Question: In this Diagram

the 'Enrolls' table (at the top) only has 'Courses' defined as a foreign key while in the 'Supplies' table (at the bottom), every referenced Primary Key of the original tables is defined as foreign key.
Why is this so? Thank you!
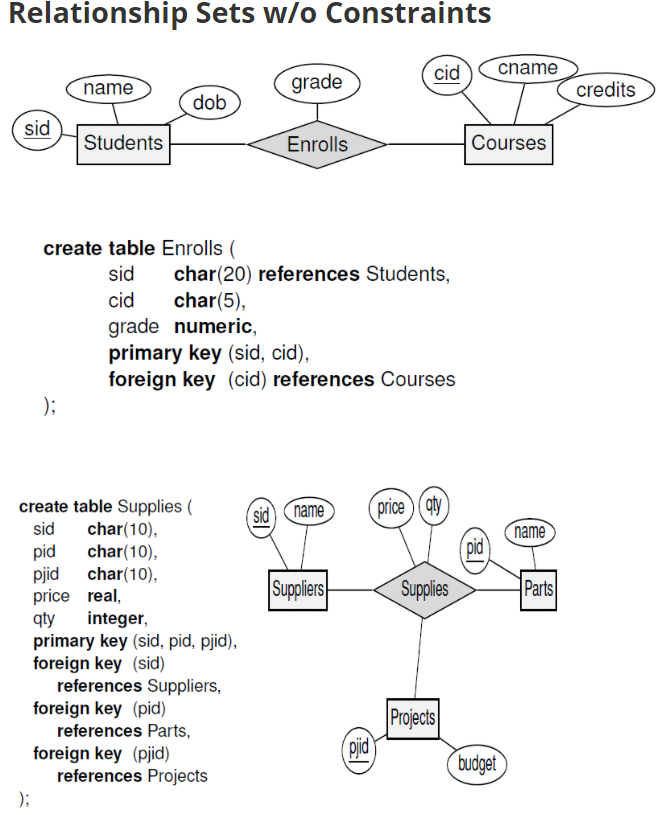
Answer: Both references in 'Enrolls' are defined as foreign keys like they should. Only the foreign key on 'sid' is written using the "column constraint" syntax, while the one on 'cid' is written using the "table constraint" syntax.
The end effect is the same; it doesn't matter which syntax variant you use.